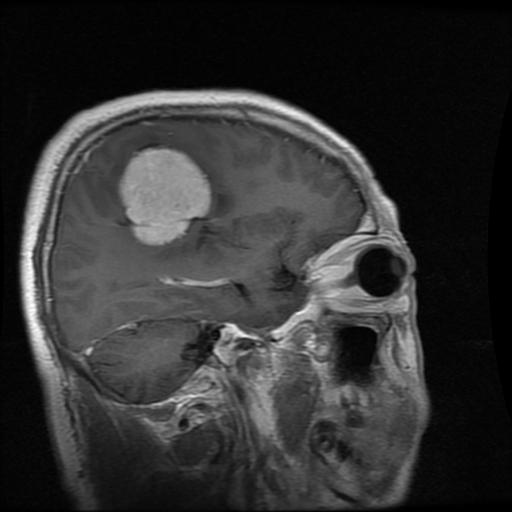
Label: meningioma